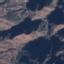
Land use / land cover: HerbaceousVegetation